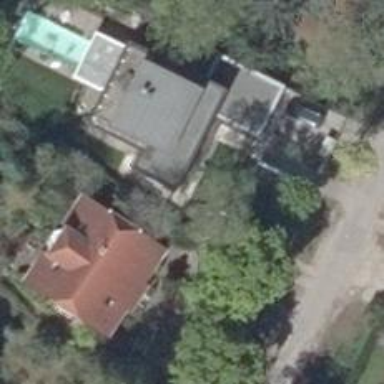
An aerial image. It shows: Detached building.